Question: I have a UITableView in an iPad application that I am working on. When I start in a portrait view and rotate to landscape, the view rotates and the rotation looks good.
However, when I rotate from landscape to portrait, there is a white edge that is displayed during the rotation. It appears as though the UITableView is resized to fit the portrait display at the beginning of the rotation. (When rotating TO landscape, resizing first means that no white will be seen.)
Through a few screenshots that I have been able to grab, it appears that the animation order is as follows:
1. Resize UITableView
2. Perform rotation animation
3. Resize UIToolbar
While researching this, I found some people suggesting to change the UIWindow's background color to match your view (blue in this case), but my real UITableView does not have a solid color background, so this method is not sufficient.
I would like to be able to control when the rotation of individual views occur so that I can prevent this white border from being visible during rotation. Or if there is a better approach, please share that too!
[Edit] Here's a rough screenshot showing the white border during rotation:

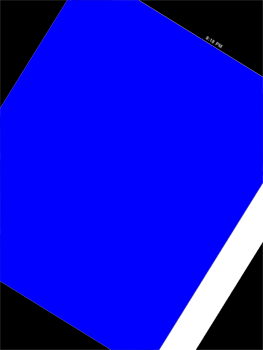
Answer: Try to set the background color of the window layer to [UIColor blackColor]